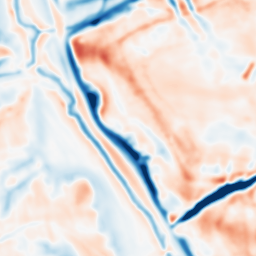
Category: multiscale
Decomposition family: dog_multiscale
Decomposition parameters: sigma_ratio: 1.6
n_scales: 3
base_sigma: 2
Upsampling method: sinc_hamming
Upsampling parameters: scale: 4
kernel_size: 16
Upsampling scale: 4